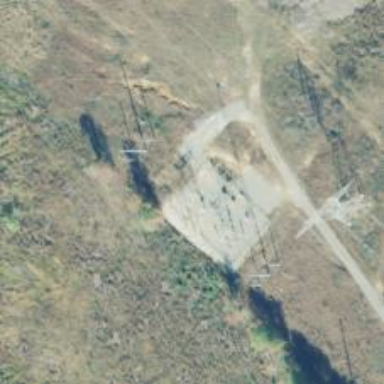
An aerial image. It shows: Switch tower used for power distribution.